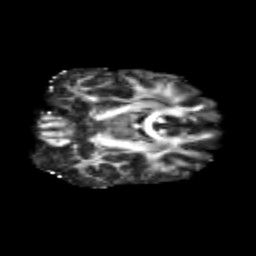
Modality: FA
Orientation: coronal
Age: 27
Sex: female
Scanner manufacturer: siemens
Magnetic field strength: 3 T
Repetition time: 3.5 s
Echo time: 0.125 s